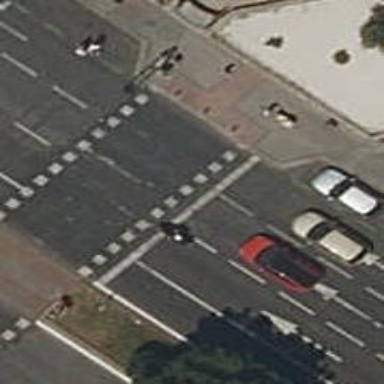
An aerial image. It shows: Road crossing with traffic signals.